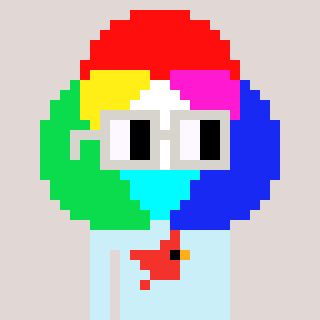
a pixel art character with square light gray glasses, a color circle-shaped head and a cold-colored body on a warm background